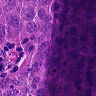
Metastatic tissue present: yes